Question: I am using 'CAShapeLayer.path' and 'CALayer.mask' to set up image mask, i can achieve "difference set" and "union" effect for 'CGPath' by setting
'''
maskLayer.fillRule = kCAFillRuleEvenOdd/kCAFillRuleZero
'''
However, how can i get the intersection of two paths? I cannot achieve it with even-odd rule
Here is an example:

'''
let view = UIImageView(frame: CGRectMake(0, 0, 400, 400))
view.image = UIImage(named: "scene.jpg")
let maskLayer = CAShapeLayer()
let maskPath = CGPathCreateMutable()
CGPathAddEllipseInRect(maskPath, nil, CGRectOffset(CGRectInset(view.bounds, 50, 50), 50, 0))
CGPathAddEllipseInRect(maskPath, nil, CGRectOffset(CGRectInset(view.bounds, 50, 50), -50, 0))
maskLayer.path = maskPath
maskLayer.fillRule = kCAFillRuleEvenOdd
maskLayer.path = maskPath
view.layer.mask = maskLayer
'''
how can i get the middle intersection area to be shown?
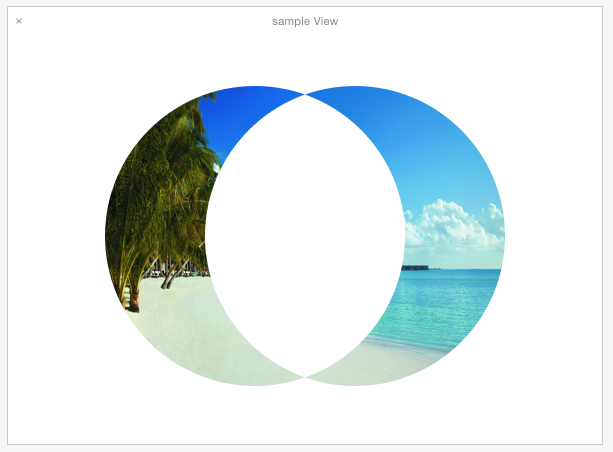
Answer: '''
extension UIImage {
func doubleCircleMask(diameter: CGFloat)-> UIImage? {
UIGraphicsBeginImageContextWithOptions(size, false, 0)
defer { UIGraphicsEndImageContext() }
let x = size.width/2 - diameter/2
let y = size.height/2 - diameter/2
let offset = diameter/4
let bezierPath: UIBezierPath = .init(ovalIn: .init(origin: .init(x: x-offset, y: y), size: .init(width: diameter, height: diameter)))
bezierPath.append(.init(ovalIn: .init(origin: .init(x: x+offset, y: y), size: .init(width: diameter, height: diameter))))
bezierPath.addClip()
draw(in: .init(origin: .zero, size: size))
return UIGraphicsGetImageFromCurrentImageContext()
}
func doubleCircleIntersectionMask(diameter: CGFloat)-> UIImage? {
UIGraphicsBeginImageContextWithOptions(size, false, 0)
defer { UIGraphicsEndImageContext() }
let x = size.width/2 - diameter/2
let y = size.height/2 - diameter/2
let offset = diameter/4
UIBezierPath(ovalIn: .init(origin: .init(x: x-offset, y: y), size: .init(width: diameter, height: diameter))).addClip()
UIBezierPath(ovalIn: .init(origin: .init(x: x+offset, y: y), size: .init(width: diameter, height: diameter))).addClip()
draw(in: .init(origin: .zero, size: size))
return UIGraphicsGetImageFromCurrentImageContext()
}
}
'''
---
'''
let image = UIImage(data: try! Data(contentsOf: URL(string: "http://i.stack.imgur.com/Xs4RX.jpg")!))!
let imageUnion = image.doubleCircleMask(diameter: 300)
let imageIntersection = image.doubleCircleIntersectionMask(diameter: 300)
'''
<URL>